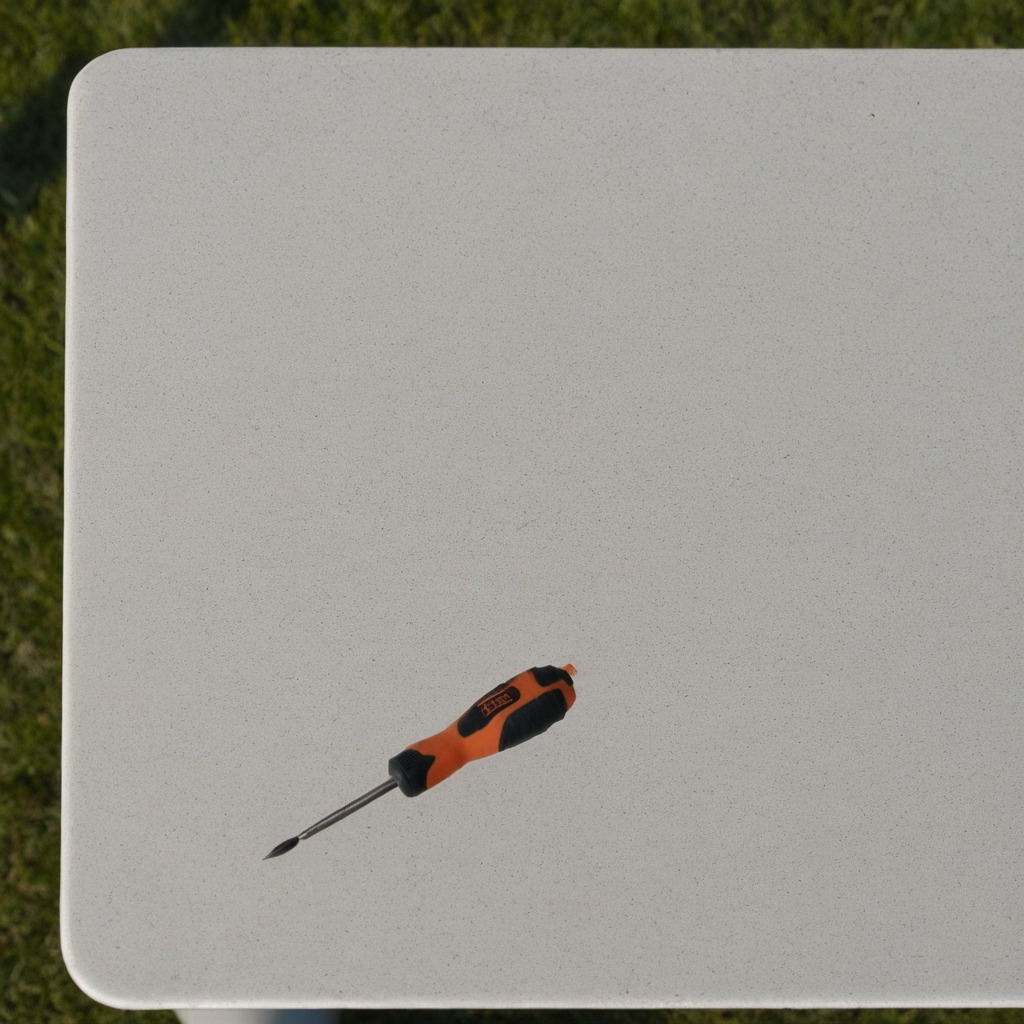
A screwdriver is lying on a clean utility table in a temporary outdoor tool station.